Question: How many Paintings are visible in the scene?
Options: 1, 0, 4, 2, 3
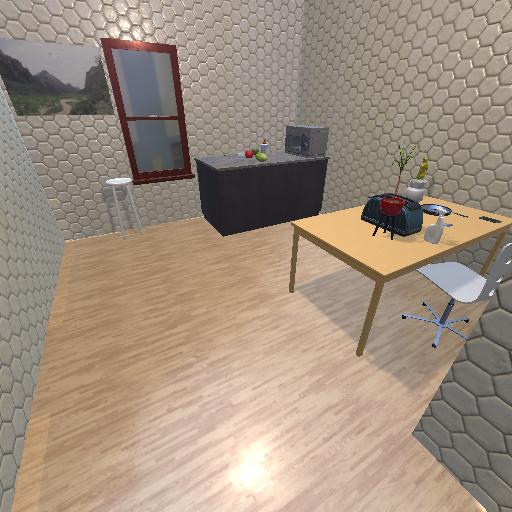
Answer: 1